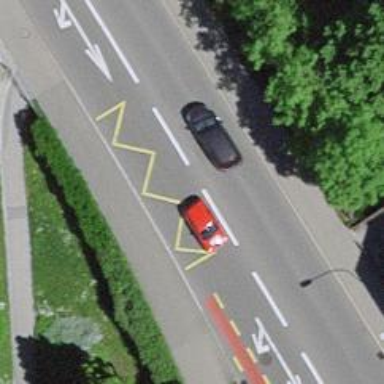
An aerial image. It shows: Public transport stop position.